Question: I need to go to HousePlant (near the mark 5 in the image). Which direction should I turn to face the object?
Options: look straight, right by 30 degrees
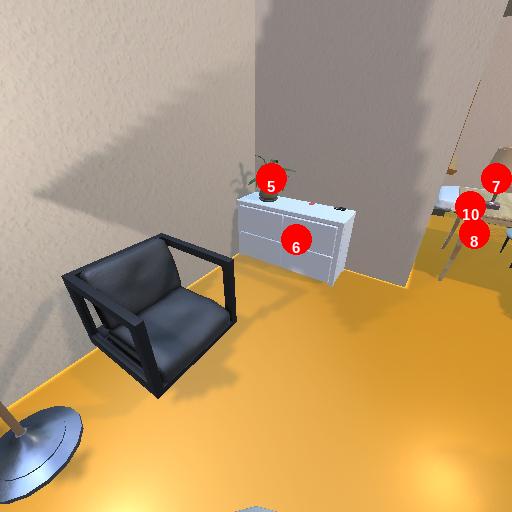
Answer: look straight